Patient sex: M
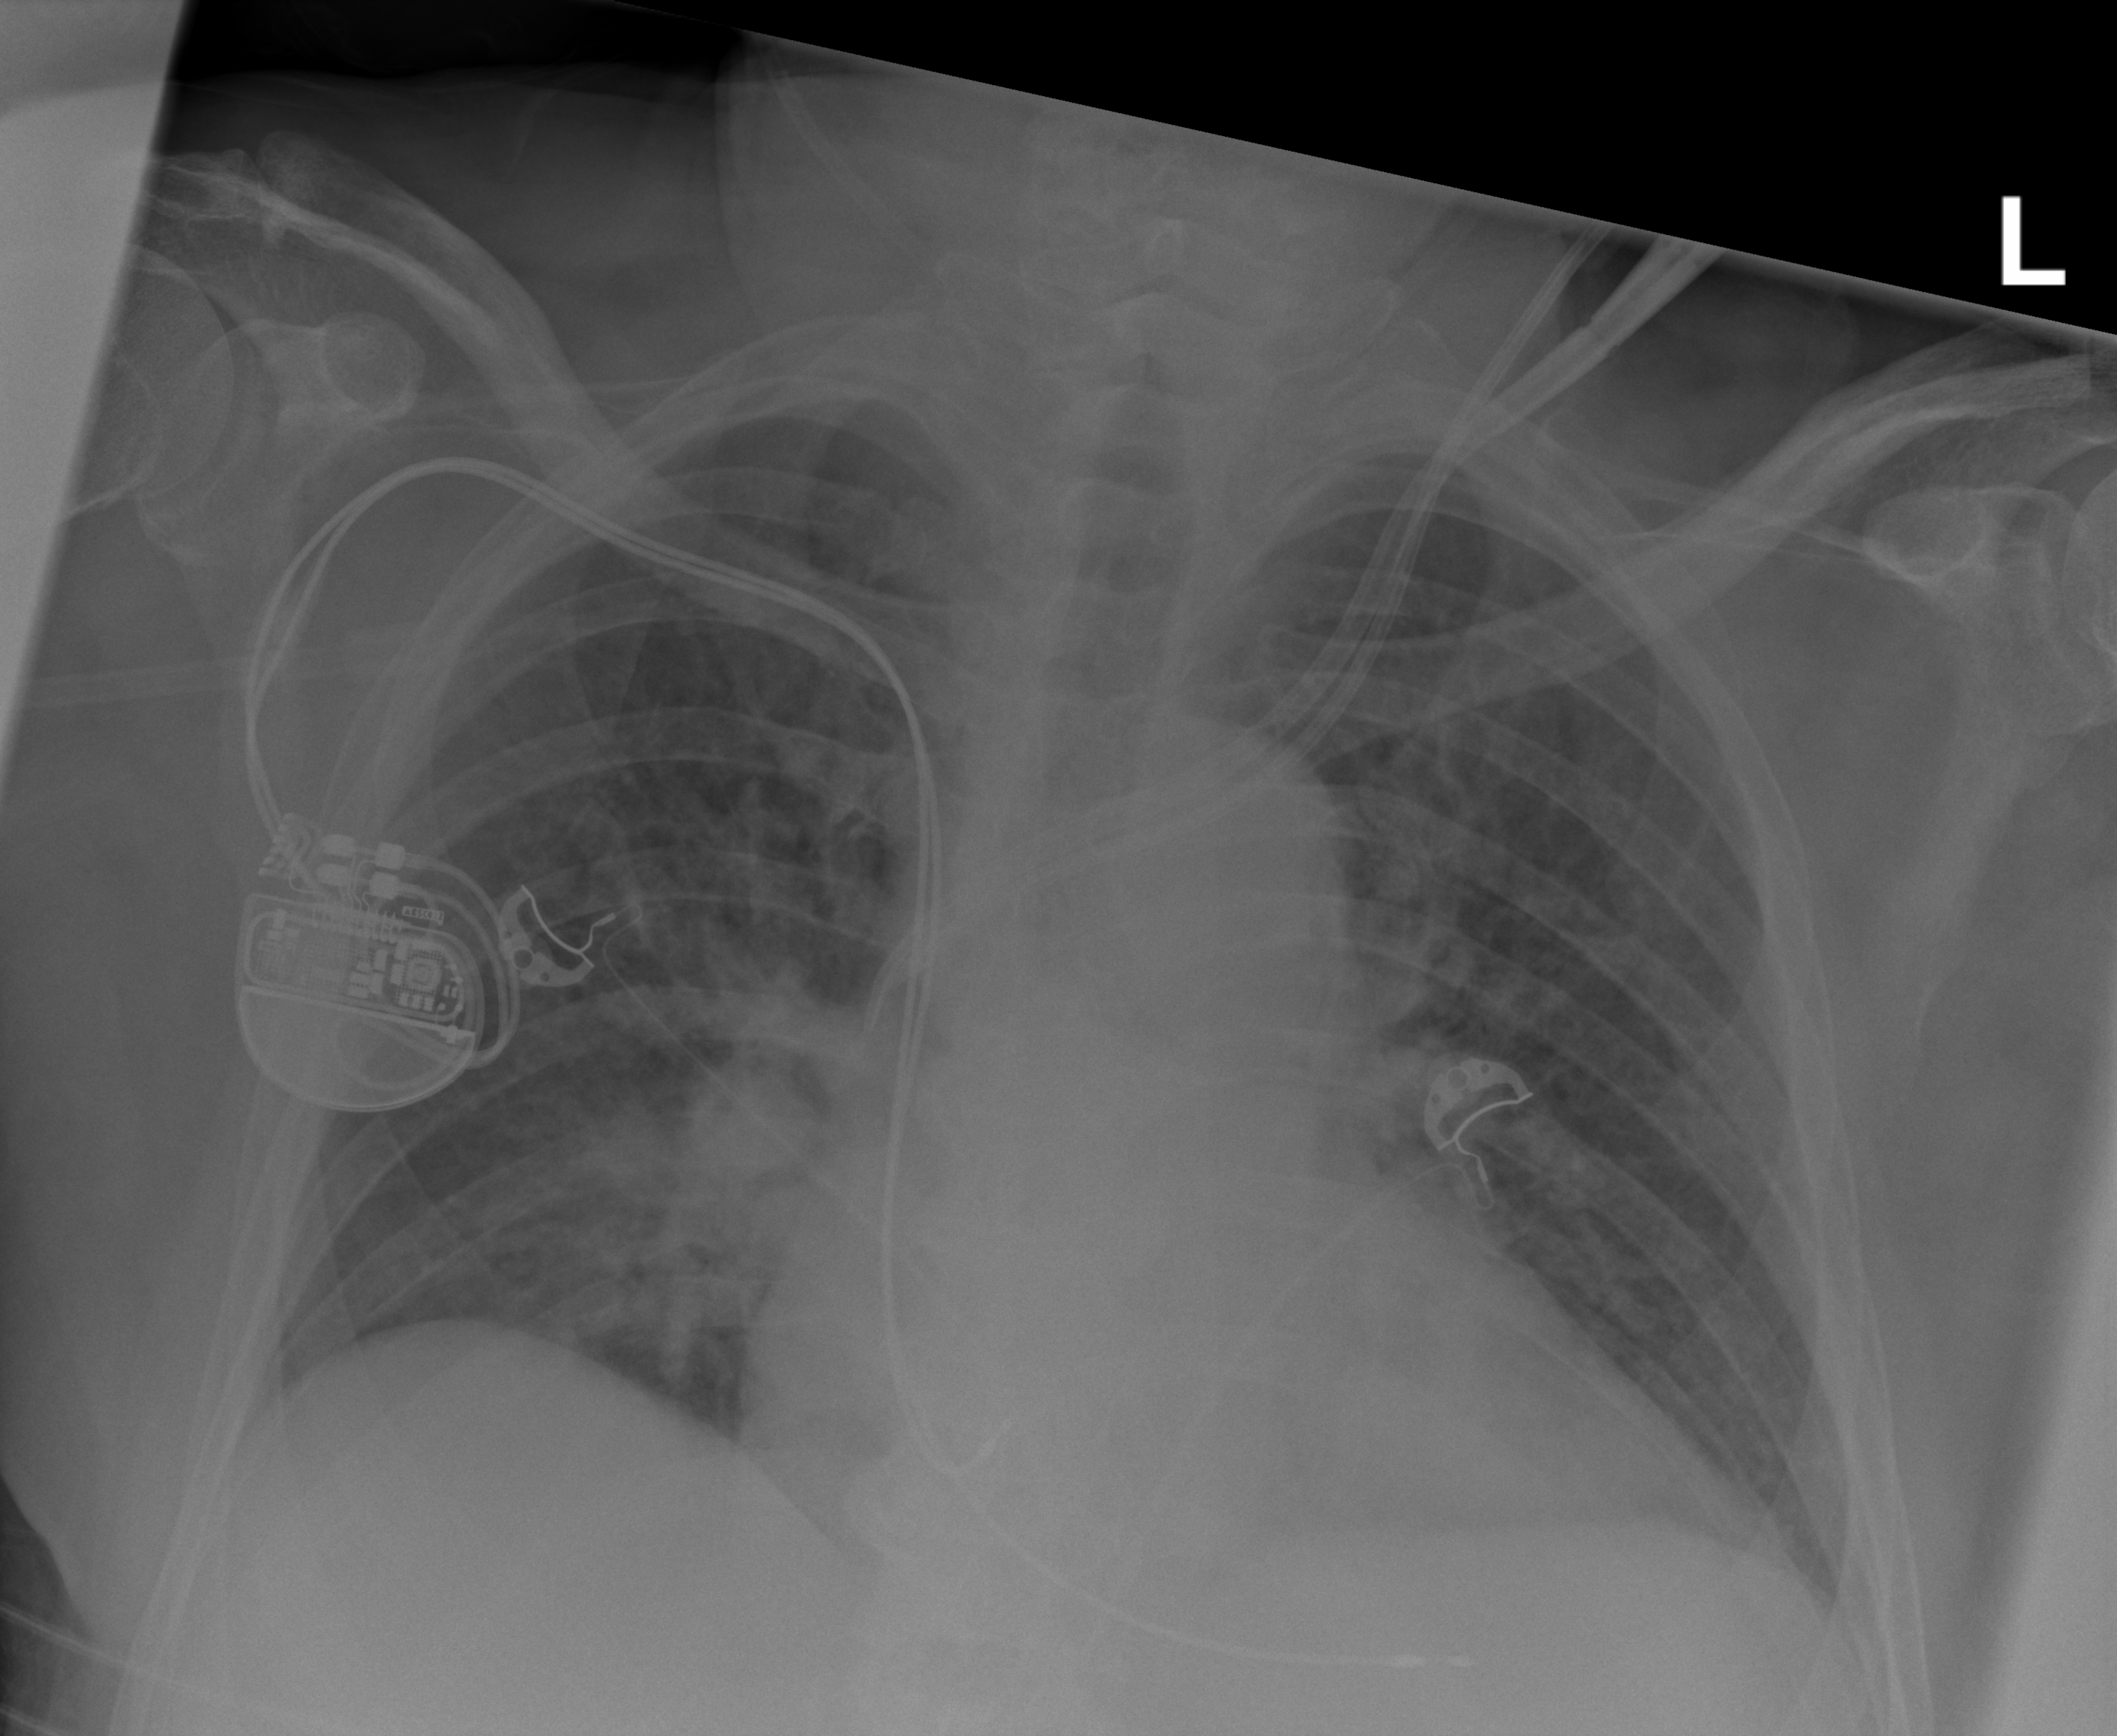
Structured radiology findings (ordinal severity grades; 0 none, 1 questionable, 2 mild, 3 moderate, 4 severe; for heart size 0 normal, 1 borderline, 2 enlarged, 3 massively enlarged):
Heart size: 2
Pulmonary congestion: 0
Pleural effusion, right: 0
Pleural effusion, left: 0
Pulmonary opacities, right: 2
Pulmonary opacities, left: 0
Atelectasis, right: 2
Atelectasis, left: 0